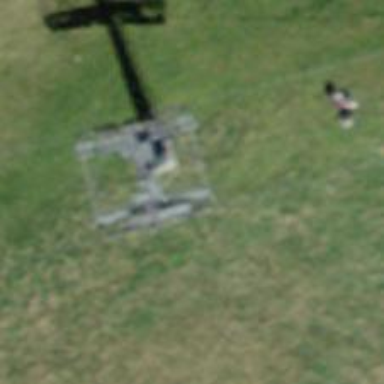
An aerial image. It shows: Pylon used for aerialway.